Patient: sex M, age 76
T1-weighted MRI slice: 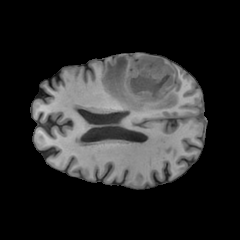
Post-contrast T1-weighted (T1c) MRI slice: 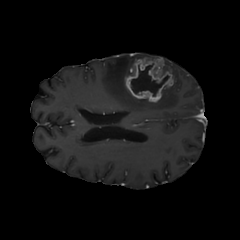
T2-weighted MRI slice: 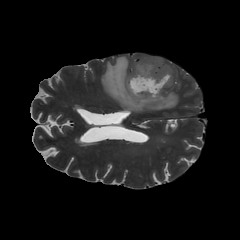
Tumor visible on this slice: yes
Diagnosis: Glioblastoma, IDH-wildtype
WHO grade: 4